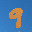
Label: 9